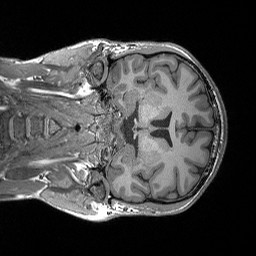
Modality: T1w
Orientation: coronal
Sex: male
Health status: healthy
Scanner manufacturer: siemens
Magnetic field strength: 3 T
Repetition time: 2 s
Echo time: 0.00296 s